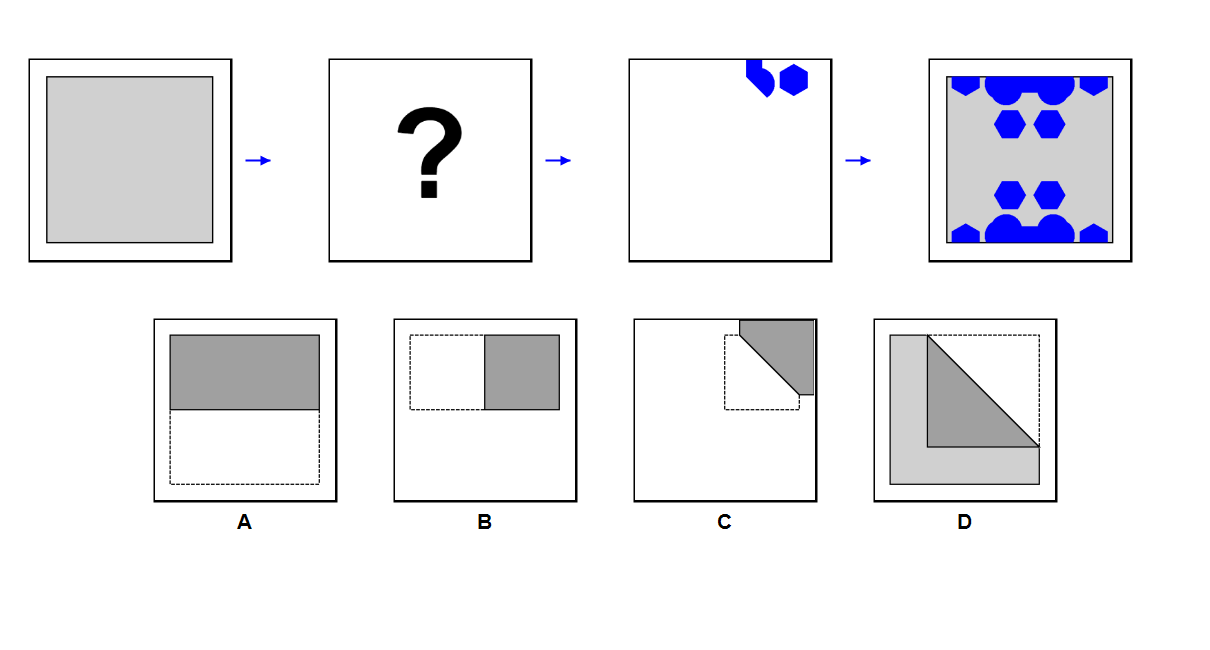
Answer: D